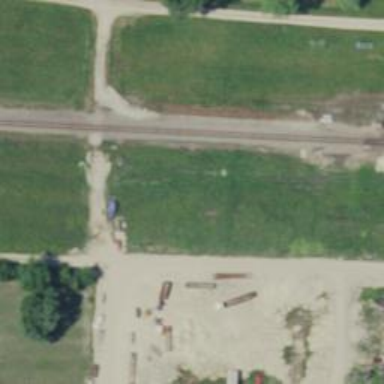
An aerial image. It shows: Railway service station.